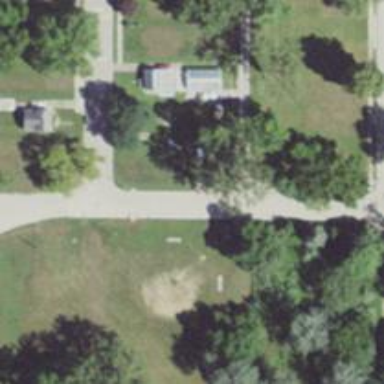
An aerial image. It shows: Alley classified as service road.